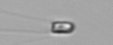
Label: Chaetoceros_subtilis